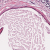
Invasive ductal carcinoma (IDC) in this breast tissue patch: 0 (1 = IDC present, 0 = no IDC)